Question: working forever trying to resolve my script to extract the middle five characters from column "part_no" and insert the data into the "core" column (varchar). The format is always "000-00000-00".
I run this script as a part of my whole script to create a new record.
The script has no errors, but does not insert into 'cartons_current'.
Very frustrated.
Any help would be appreciated.
The record is created but the core column is blank.

'''
<?
$host = "XXXXXXX";
$username = "XXXXXXX";
$password = "XXXXXXX";
$db_name = "XXXXXXX";
$tbl_name = "cartons_current";
mysql_connect("$host", "$username", "$password") or die("cannot connect");
mysql_select_db("$db_name") or die("cannot select DB");
date_default_timezone_set('America/Los_Angeles');
$date = date("m/d/y g:i A");
$order = "INSERT INTO cartons_current (orig_time, type, part_no, description, artwork, min, max, qty)
VALUES
('$date','$_POST[type]', '$_POST[part_no]', '$_POST[description]', '$_POST[artwork]', '$_POST[min]', '$_POST[max]', '$_POST[qty]')";
$result = mysql_query($order);
$query2 = "select part_no from cartons_current";
$sel = mysql_query($query2);
while($row = mysql_fetch_row($sel)) {
$core_digits = explode('-',$row[0]);
$core =$core_digits[1];
$query3 = "insert into cartons_current(core) values('$core')";
$sel2 = mysql_query($query3);
}
if ($result) {
$part_no = $_REQUEST['part_no'] ;
header("location: inv_fc_new_success.php?part_no=" . urlencode($part_no));
}
else {
header("location: inv_fc_new_fail.php");
}
?>
'''
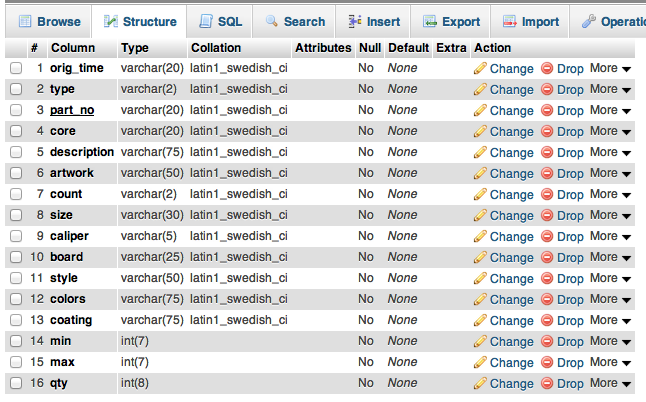
Answer: If you're trying to insert values into that column for already existing rows, you need to use UPDATE. You can do it in one query:
'''
UPDATE cartons_current
SET core = SUBSTR(part_no, 5, 5)
'''
Okay, you're trying to insert a new record and you need the extracted core value:
'''
$core = substr($_POST['part_no'], 5, 5);
$type = mysql_real_escape_string($_POST['type']);
$part_no = mysql_real_escape_string($_POST['part_no']);
$description = mysql_real_escape_string($_POST['description']);
$artwork = mysql_real_escape_string($_POST['artwork']);
$min = mysql_real_escape_string($_POST['min']);
$max = mysql_real_escape_string($_POST['max']);
$qty = mysql_real_escape_string($_POST['qty']);
$order = "
INSERT INTO cartons_current
(
orig_time,
type,
part_no,
description,
artwork,
min,
max,
qty,
core
)
VALUES
(
'$date',
'$type',
'$part_no',
'$description',
'$artwork',
$min,
$max,
$qty,
'$core'
)";
$result = mysql_query($order);
'''
Always <URL> to interact with your database.